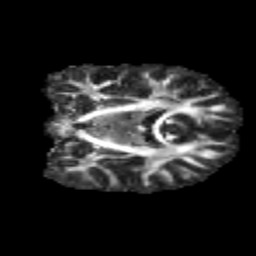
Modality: FA
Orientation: coronal
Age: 10
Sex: female
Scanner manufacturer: siemens
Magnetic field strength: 3 T
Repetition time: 3.8 s
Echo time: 0.07 s